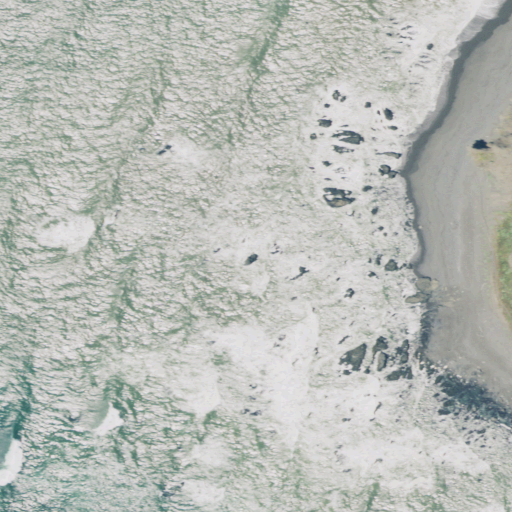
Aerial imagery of island in California named Conical Rock containing open water, barren land, herbaceous wetlands, and shrub